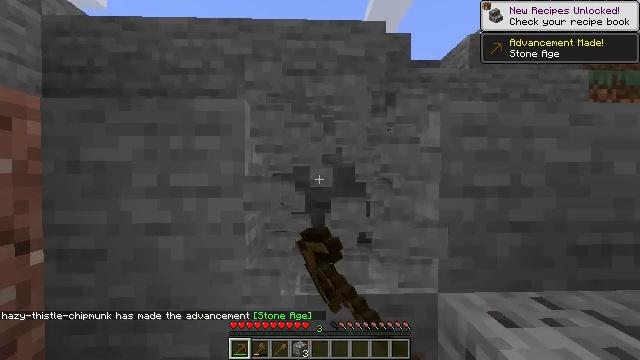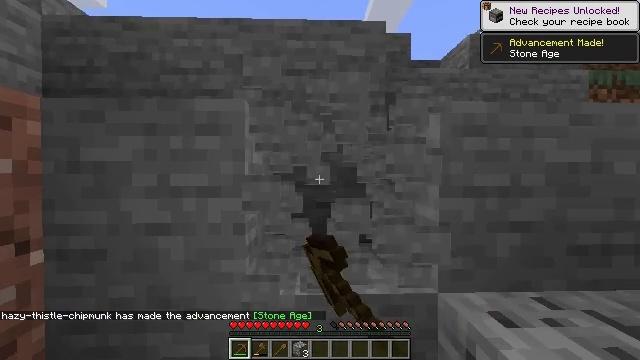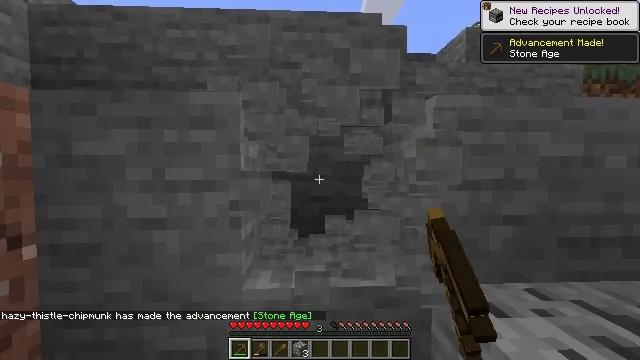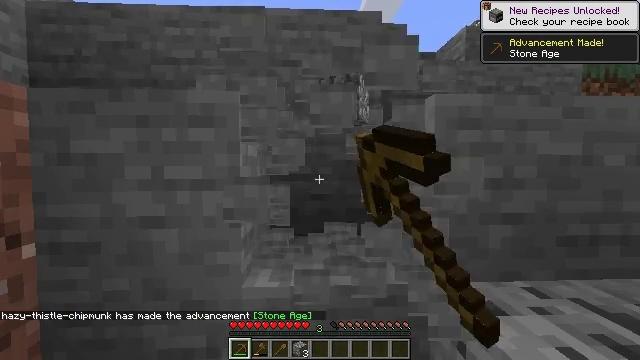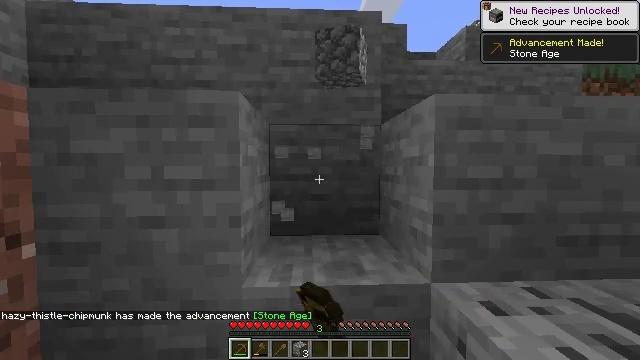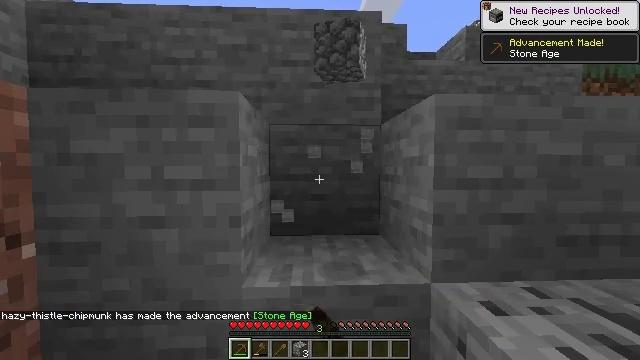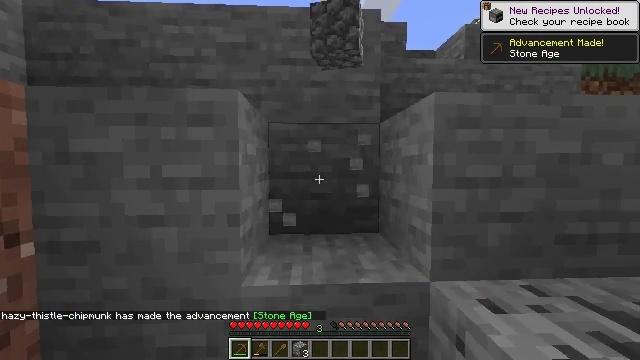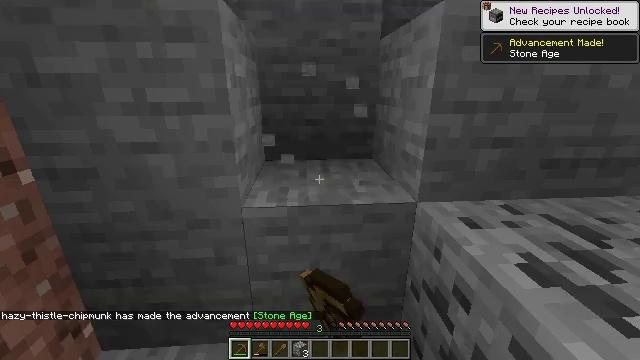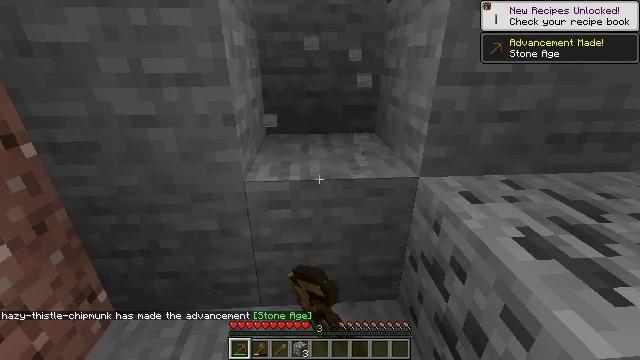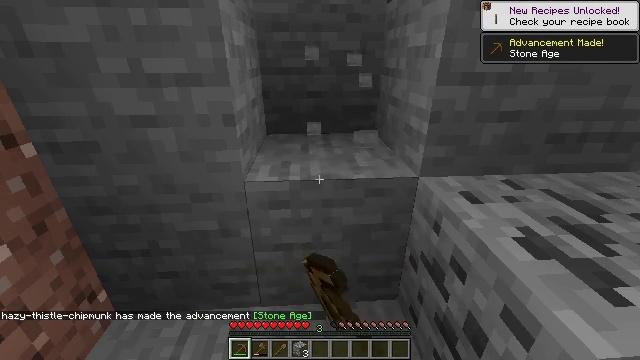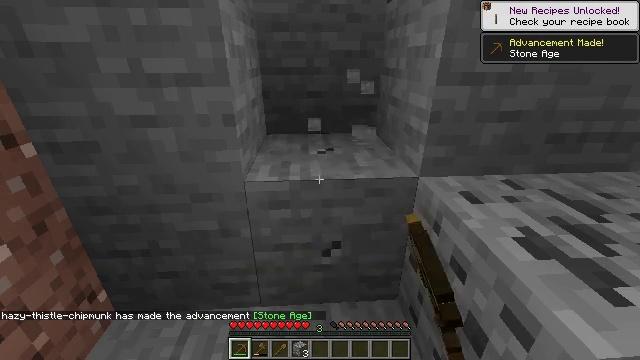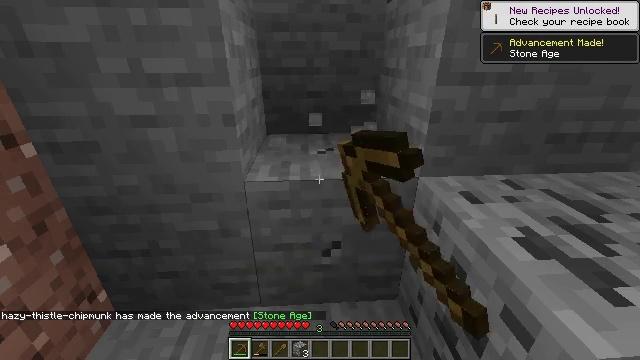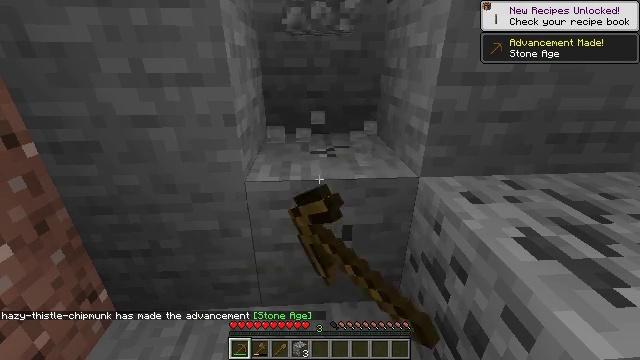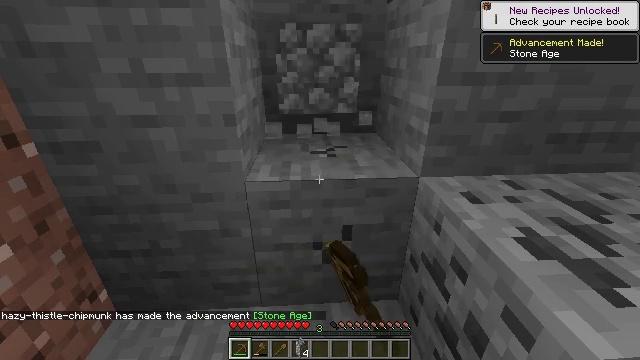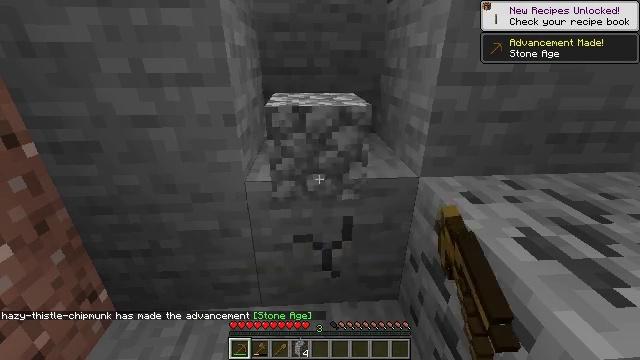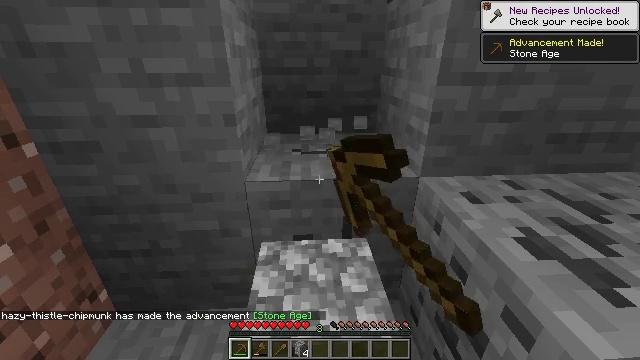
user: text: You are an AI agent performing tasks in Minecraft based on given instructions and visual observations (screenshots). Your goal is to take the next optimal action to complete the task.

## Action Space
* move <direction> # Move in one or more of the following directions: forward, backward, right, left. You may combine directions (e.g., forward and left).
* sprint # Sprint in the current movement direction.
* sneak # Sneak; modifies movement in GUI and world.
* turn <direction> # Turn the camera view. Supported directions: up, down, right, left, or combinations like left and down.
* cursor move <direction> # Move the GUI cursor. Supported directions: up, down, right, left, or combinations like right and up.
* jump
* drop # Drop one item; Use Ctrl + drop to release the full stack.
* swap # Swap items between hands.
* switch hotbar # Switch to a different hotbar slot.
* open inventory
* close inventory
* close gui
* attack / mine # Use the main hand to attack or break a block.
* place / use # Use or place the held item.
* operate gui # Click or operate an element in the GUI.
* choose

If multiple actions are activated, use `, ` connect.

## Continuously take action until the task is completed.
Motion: motion action
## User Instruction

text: Gather stone by using a pickaxe.
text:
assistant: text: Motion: attack / mine
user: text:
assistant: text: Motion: turn down, attack / mine
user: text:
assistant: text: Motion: attack / mine
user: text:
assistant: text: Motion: attack / mine
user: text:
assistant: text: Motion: attack / mine
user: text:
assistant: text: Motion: attack / mine
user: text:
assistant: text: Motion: turn right and down, attack / mine
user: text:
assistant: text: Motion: turn down, attack / mine
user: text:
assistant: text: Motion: attack / mine
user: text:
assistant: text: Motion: attack / mine
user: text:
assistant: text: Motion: attack / mine
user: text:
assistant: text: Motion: attack / mine
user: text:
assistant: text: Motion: attack / mine
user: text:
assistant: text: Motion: attack / mine
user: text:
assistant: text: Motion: attack / mine
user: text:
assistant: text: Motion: attack / mine
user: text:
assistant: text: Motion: attack / mine
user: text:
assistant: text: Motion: attack / mine
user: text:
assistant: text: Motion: attack / mine
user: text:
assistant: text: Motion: attack / mine
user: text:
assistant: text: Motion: attack / mine
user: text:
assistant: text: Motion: attack / mine
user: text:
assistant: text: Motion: attack / mine
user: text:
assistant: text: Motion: attack / mine
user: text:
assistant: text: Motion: attack / mine
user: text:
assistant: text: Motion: attack / mine
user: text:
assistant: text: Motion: attack / mine
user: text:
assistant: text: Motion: attack / mine
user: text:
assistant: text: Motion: attack / mine
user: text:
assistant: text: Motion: attack / mine